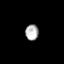
Tissue: prostate
Cell type: Epithelial cells
Senescence score: 0.3058
Nuclear area (px): 204
Mean DAPI intensity: 176.451